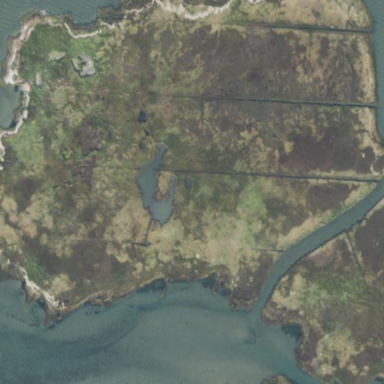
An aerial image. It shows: Saltmarsh wetland with tidal influence.